Field crop: maize
Growth stage: 2
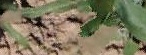
Species: maize